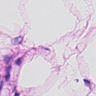
Metastatic tissue present: no